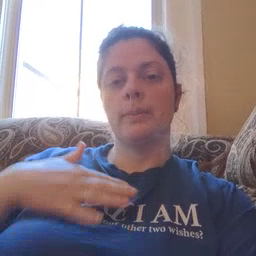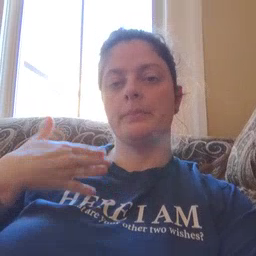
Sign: happy